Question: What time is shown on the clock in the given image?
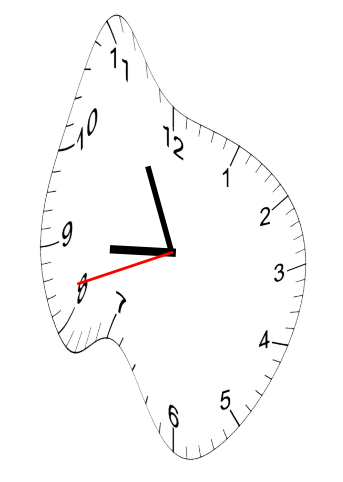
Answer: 08:55:42